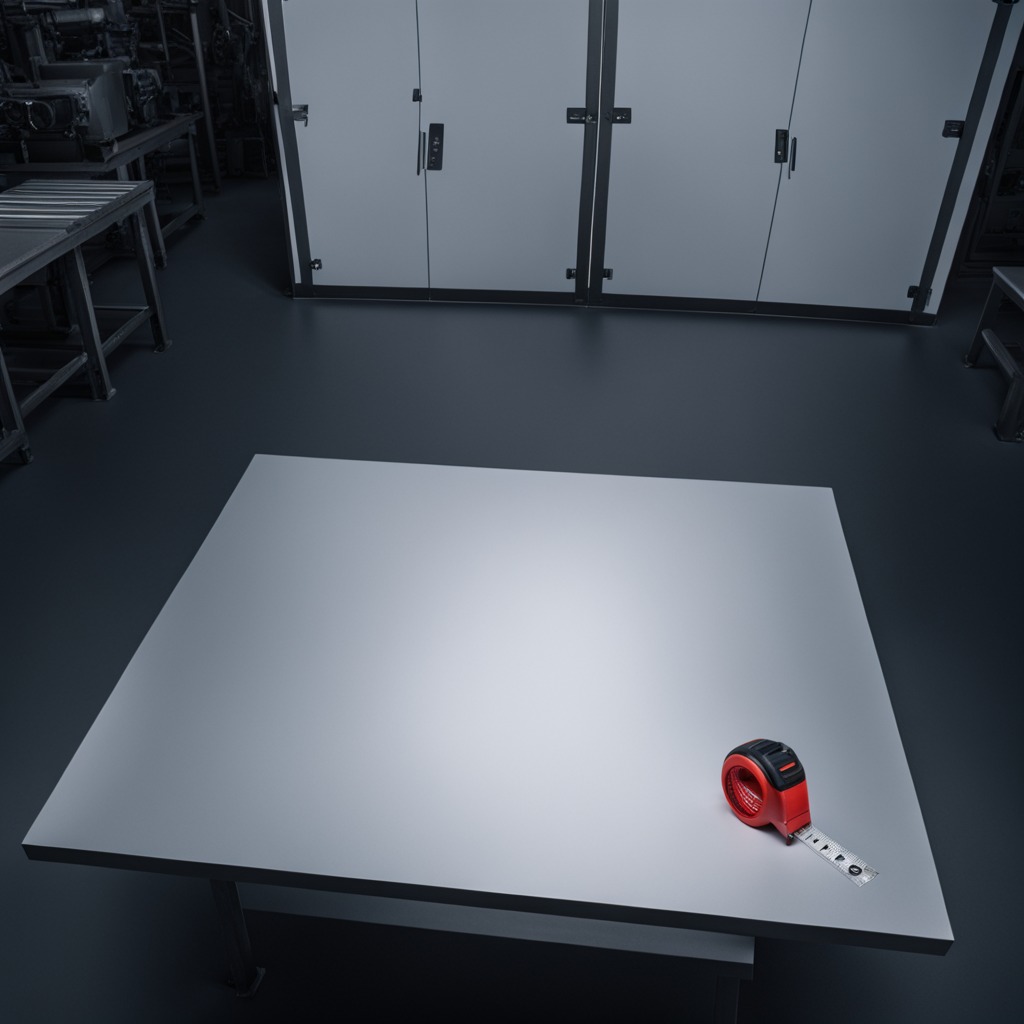
A measuring tape is lying on the tabletop.